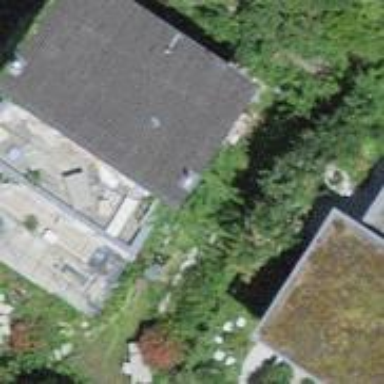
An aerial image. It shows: Residential building.